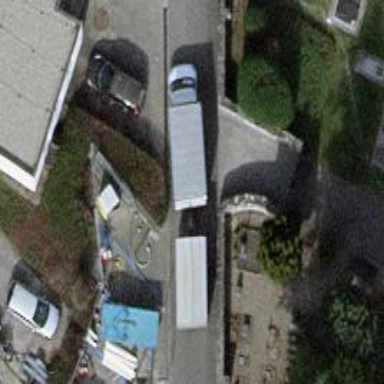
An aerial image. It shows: Entrance with barrier.